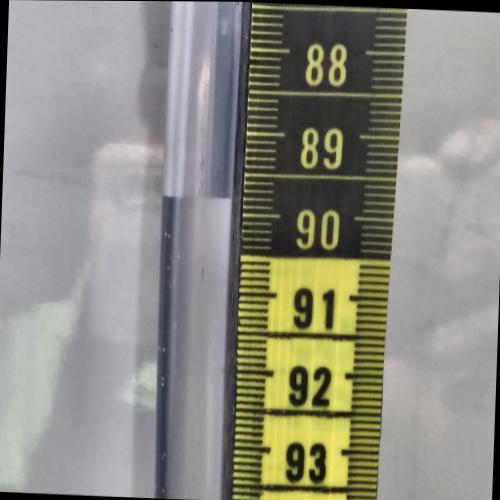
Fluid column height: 89.8 cm